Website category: sports
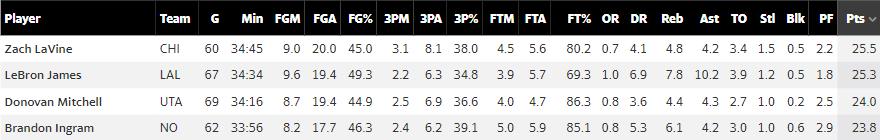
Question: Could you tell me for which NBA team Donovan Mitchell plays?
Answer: UTA

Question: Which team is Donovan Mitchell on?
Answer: UTA

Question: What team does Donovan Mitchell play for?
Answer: UTA

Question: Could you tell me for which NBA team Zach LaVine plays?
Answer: CHI

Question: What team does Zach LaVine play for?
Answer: CHI

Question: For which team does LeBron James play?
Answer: LAL

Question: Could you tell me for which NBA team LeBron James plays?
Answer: LAL

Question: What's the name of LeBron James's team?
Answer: LAL

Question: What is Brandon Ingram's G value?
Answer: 62

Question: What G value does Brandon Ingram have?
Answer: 62

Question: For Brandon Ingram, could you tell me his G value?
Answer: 62

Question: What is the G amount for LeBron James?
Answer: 67

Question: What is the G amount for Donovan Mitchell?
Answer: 69

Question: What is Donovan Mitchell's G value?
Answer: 69

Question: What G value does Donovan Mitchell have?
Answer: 69

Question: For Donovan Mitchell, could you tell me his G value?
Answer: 69

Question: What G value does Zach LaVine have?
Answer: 60

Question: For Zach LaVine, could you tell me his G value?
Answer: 60

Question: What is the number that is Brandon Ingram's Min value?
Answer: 33:56

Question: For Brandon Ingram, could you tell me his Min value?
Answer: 33:56

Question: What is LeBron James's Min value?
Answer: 34:34

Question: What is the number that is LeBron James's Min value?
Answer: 34:34

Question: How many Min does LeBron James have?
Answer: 34:34

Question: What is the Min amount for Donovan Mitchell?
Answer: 34:16

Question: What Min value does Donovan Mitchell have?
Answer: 34:16

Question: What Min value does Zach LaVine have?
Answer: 34:45

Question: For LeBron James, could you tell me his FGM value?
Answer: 9.6

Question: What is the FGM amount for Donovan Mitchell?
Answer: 8.7

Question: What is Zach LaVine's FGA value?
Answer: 20.0

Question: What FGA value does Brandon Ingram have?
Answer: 17.7

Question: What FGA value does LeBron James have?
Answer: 19.4

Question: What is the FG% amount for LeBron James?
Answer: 49.3

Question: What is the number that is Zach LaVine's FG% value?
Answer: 45.0

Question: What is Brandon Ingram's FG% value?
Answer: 46.3

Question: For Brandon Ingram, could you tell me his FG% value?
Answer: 46.3

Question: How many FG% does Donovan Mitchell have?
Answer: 44.9

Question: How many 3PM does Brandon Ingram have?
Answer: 2.4

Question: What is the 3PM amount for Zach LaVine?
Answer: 3.1

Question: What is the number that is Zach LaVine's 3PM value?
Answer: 3.1

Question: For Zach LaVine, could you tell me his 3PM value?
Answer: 3.1

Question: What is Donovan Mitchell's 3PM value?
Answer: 2.5

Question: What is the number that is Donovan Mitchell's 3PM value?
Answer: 2.5

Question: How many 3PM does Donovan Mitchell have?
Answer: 2.5

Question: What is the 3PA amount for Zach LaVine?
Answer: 8.1

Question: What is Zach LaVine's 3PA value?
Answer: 8.1

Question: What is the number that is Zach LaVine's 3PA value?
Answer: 8.1

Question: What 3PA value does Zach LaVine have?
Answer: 8.1

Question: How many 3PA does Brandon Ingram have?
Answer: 6.2

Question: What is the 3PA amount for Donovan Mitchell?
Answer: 6.9

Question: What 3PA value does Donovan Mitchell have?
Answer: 6.9

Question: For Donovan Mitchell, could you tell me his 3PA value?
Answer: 6.9

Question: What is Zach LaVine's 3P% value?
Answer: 38.0

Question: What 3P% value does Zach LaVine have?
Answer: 38.0

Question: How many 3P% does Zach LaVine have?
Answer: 38.0

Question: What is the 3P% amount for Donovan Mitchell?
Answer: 36.6

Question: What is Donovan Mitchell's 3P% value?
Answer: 36.6

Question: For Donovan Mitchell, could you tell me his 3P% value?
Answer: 36.6

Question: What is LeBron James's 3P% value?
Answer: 34.8

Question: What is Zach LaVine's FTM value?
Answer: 4.5

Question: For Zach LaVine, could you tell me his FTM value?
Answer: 4.5

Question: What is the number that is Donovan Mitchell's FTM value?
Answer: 4.0

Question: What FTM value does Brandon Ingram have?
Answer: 5.0

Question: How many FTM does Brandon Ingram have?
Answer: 5.0

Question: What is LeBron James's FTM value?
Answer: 3.9